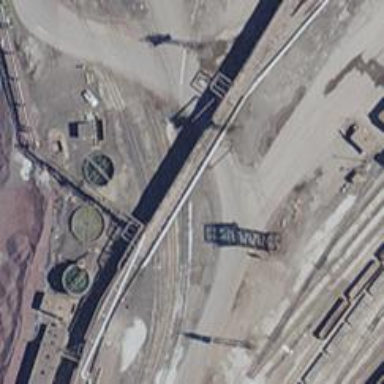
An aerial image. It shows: Rail spur service.